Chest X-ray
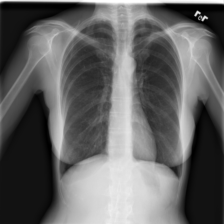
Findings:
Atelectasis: negative
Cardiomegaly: negative
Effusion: negative
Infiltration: negative
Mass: negative
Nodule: negative
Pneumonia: negative
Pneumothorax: negative
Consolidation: negative
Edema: negative
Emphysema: negative
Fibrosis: negative
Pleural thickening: negative
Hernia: negative